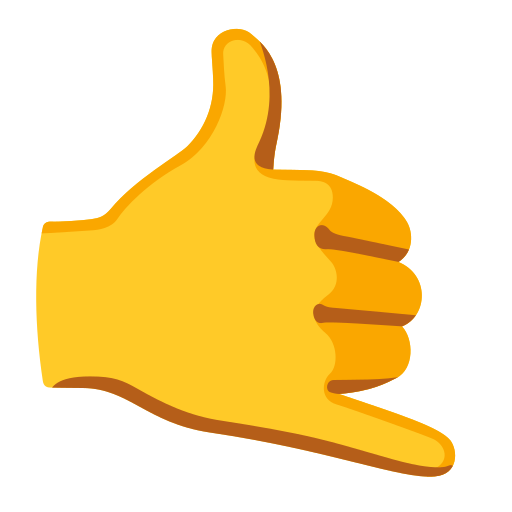
Emoji: 🤙